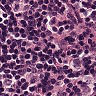
Metastatic tissue present: yes